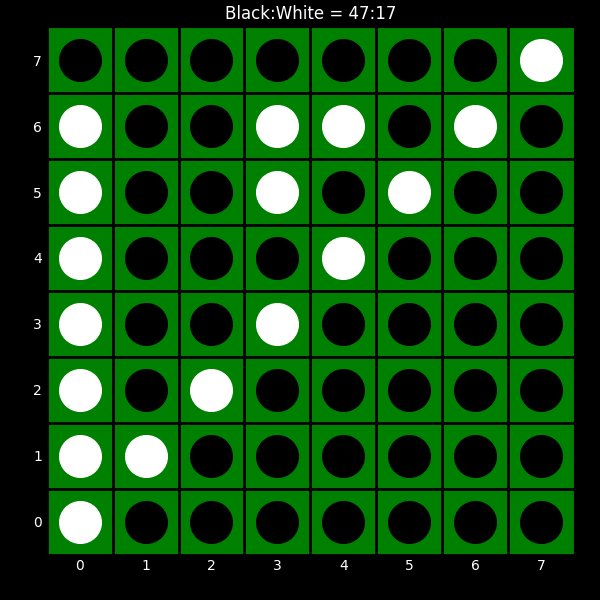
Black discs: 47
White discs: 17